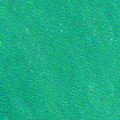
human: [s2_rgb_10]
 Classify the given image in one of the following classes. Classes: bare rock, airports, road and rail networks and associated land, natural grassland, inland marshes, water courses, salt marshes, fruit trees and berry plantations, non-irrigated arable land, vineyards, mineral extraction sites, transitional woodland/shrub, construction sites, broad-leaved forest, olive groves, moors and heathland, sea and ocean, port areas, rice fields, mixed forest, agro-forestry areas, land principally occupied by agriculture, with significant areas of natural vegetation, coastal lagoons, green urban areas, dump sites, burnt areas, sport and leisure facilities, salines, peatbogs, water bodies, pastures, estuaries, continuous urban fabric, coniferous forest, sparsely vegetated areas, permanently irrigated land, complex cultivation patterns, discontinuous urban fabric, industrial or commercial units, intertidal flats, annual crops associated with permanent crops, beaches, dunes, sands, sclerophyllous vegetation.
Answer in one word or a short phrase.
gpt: sea and ocean